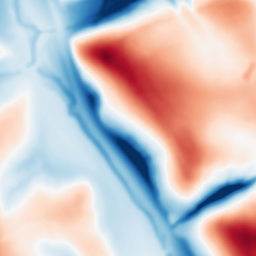
Category: multiscale
Decomposition family: dog_multiscale
Decomposition parameters: sigma_ratio: 2
n_scales: 4
base_sigma: 2
Upsampling method: bicubic
Upsampling parameters: scale: 2
Upsampling scale: 2